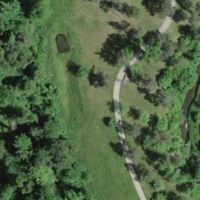
EUNIS habitat code: 25
Species observed at this site:
Veronica chamaedrys
Phylloscopus collybita
Geranium sanguineum
Anas platyrhynchos
Heracleum sphondylium
Mergus merganser
Erithacus rubecula
Anthyllis vulneraria
Certhia familiaris
Passer domesticus
Sylvia atricapilla
Motacilla alba